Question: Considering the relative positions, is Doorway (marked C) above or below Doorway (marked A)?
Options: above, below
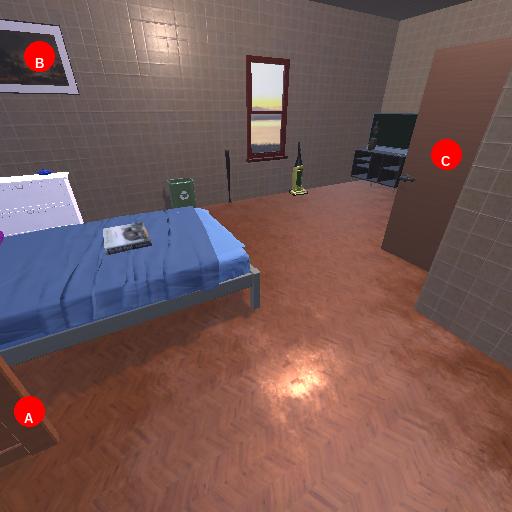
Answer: above